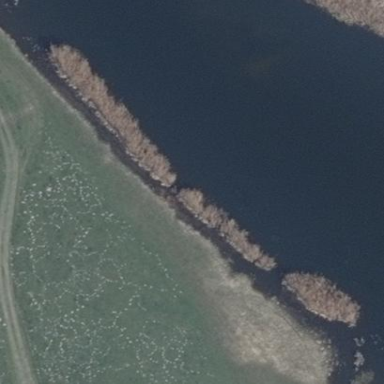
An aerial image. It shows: Reedbed wetland area.